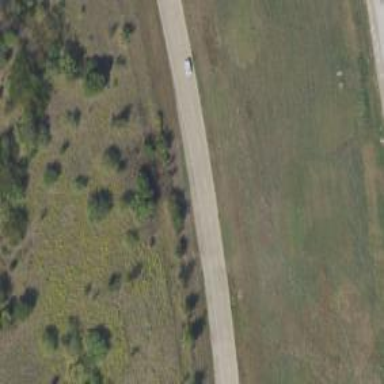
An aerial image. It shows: Secondary road with frontage road alongside.